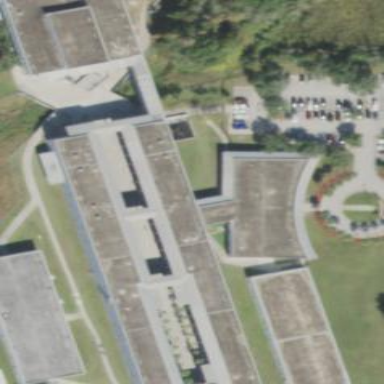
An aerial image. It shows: School building.